Field crop: tomato
Growth stage: 1
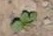
Species: solanum